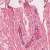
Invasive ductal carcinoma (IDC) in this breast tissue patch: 0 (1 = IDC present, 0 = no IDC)